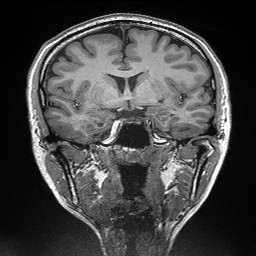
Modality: T1w
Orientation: sagittal
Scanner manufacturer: siemens
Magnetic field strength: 3 T
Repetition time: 2.3 s
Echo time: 0.00298 s